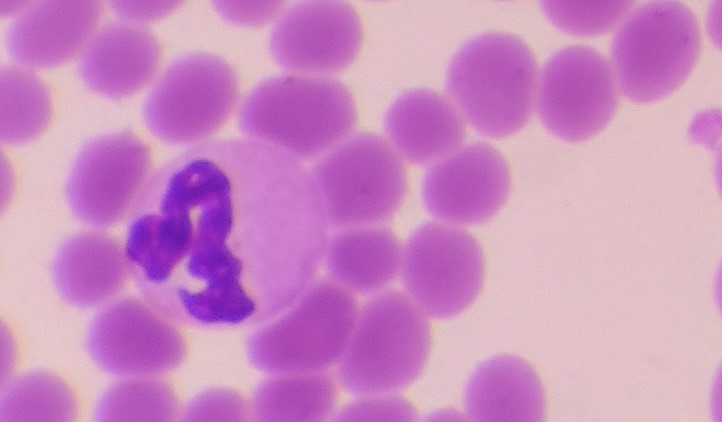
White blood cell type: Neutrophil